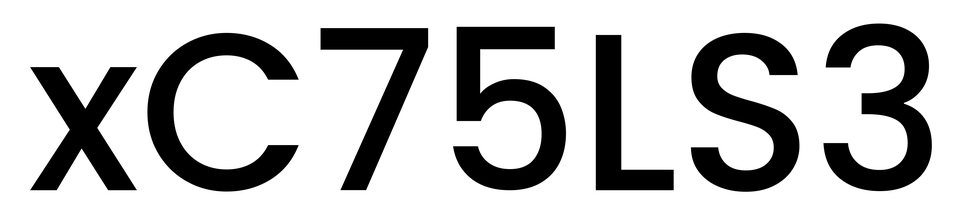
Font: Poppins-Medium